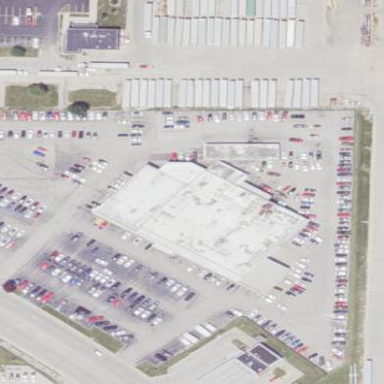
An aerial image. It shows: Car repair shop located in building.